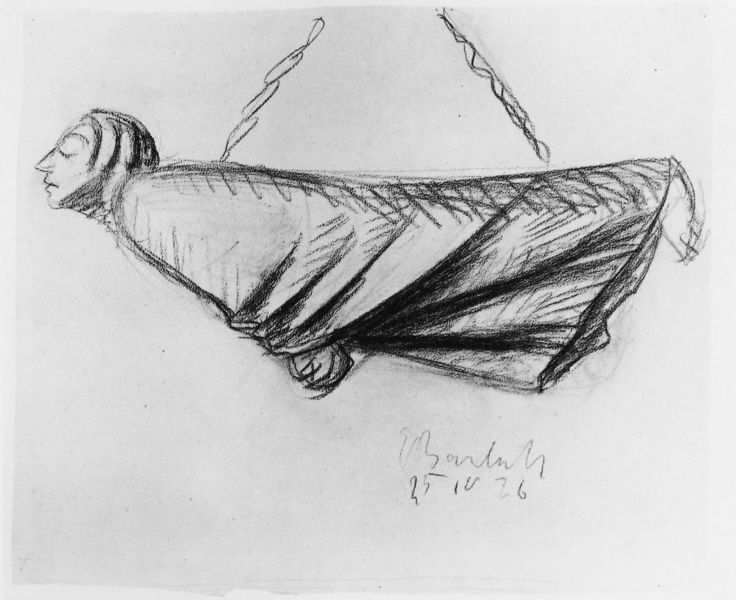
Titel: Entwurf zum Güstrower Ehrenmal
Künstler: Ernst Barlach
Institution: Güstrow, Ernst Barlach  Stiftung
Schlagwörter: fuß, kopf, mann, umhang, weiß, frau, haar, nase, schwarz, skizze, zeichnung, blick, falten, halten, mensch, hände, figur, gewand, mantel, fliegen, engel, füße, schrift, liegen, kette, seile, geschlossen, hängen, flug, kohle, seil, schweben, schraffur, bleistift, puppe, stift, hängend, aufhängen, hexe, vorne, kantig, waagrecht, schrfit, hängt, aufhänung